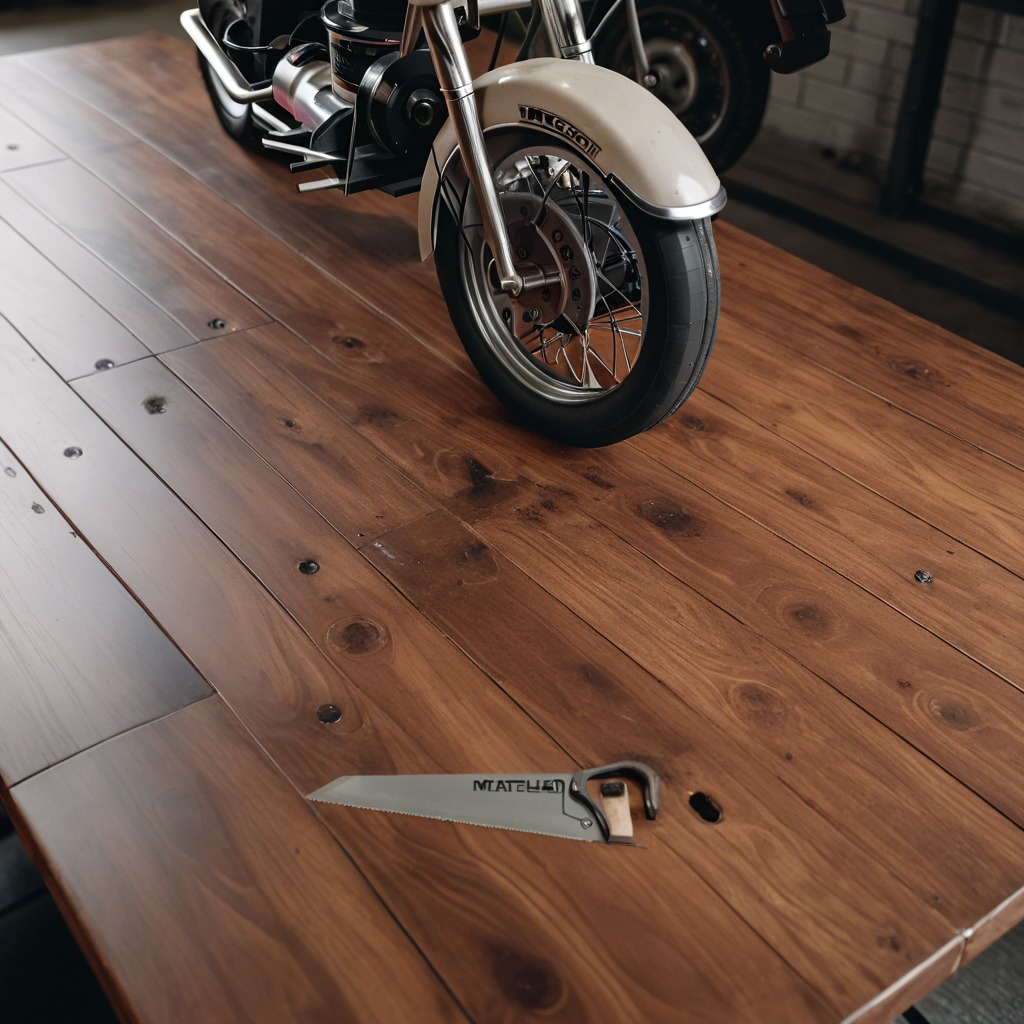
A metal saw is lying on the wooden table.